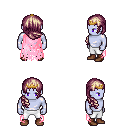
a pixel art fantasy rpg character, male body template, dark elf, purple skin, pink tattered cape, white pants, white blonde right-swept hairstyle, gold tiara, brown shoes, four views (front, back, left, right), 2x2 character sprite sheet, small pixel art, hard edges, no anti-aliasing